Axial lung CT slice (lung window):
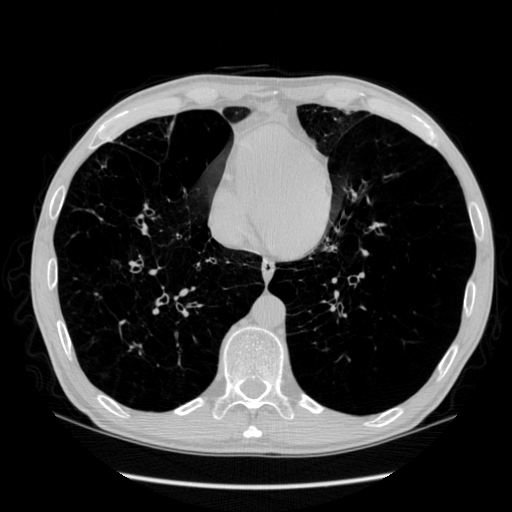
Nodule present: no